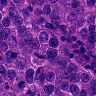
Metastatic tissue present: yes